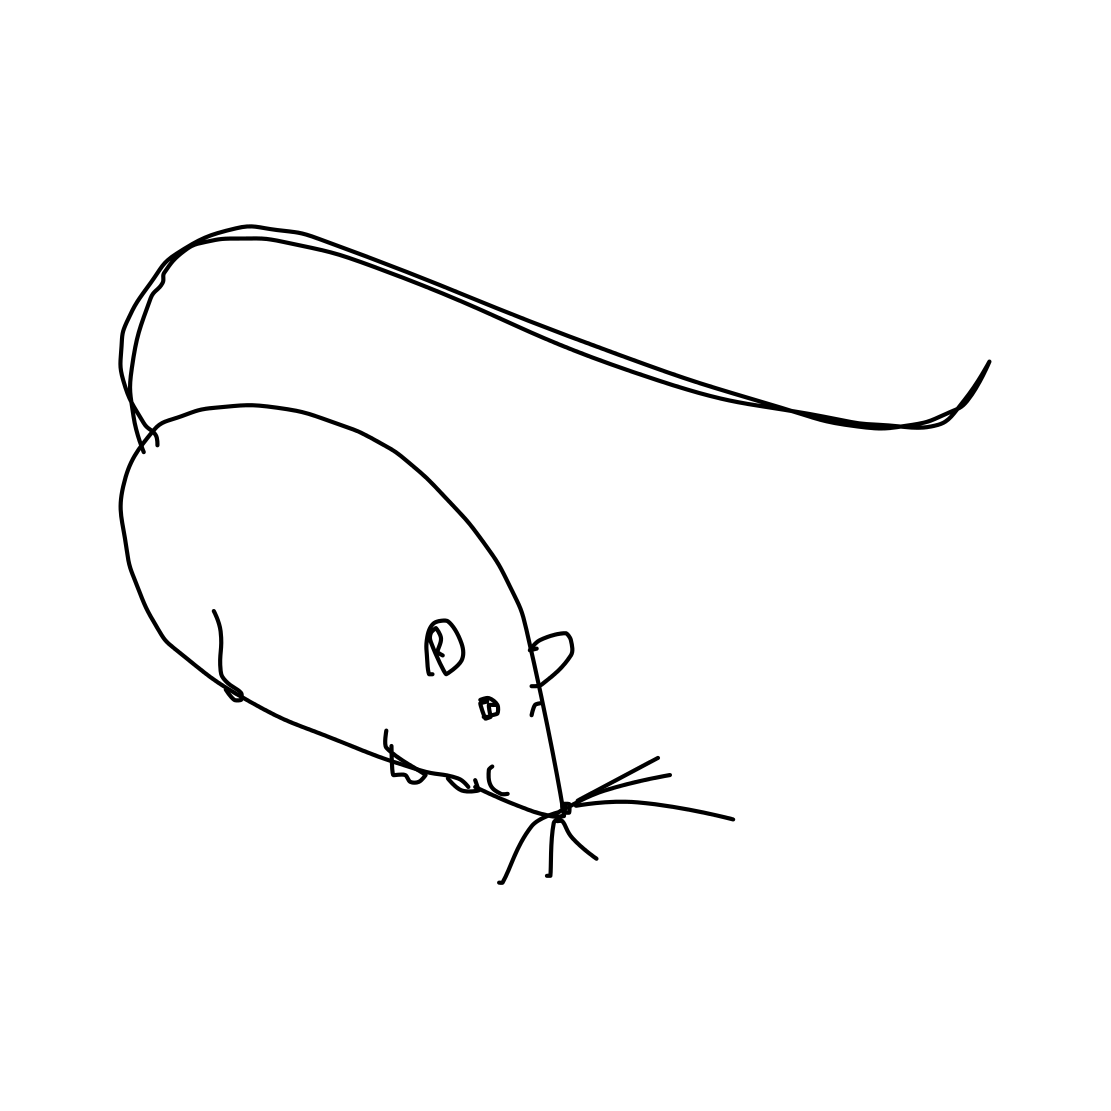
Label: mouse (animal)